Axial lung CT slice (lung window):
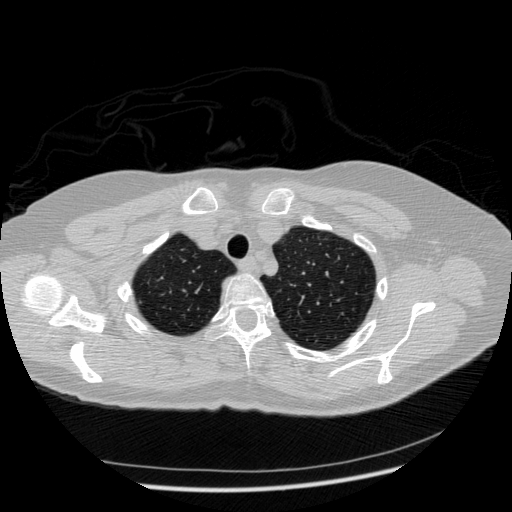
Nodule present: no